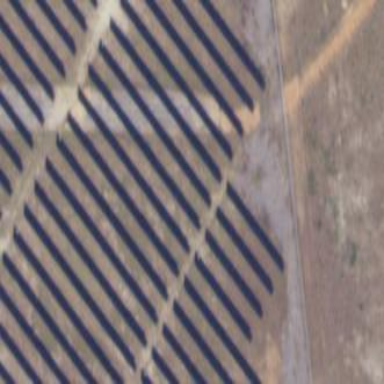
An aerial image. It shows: Solar power generator with photovoltaic panels.